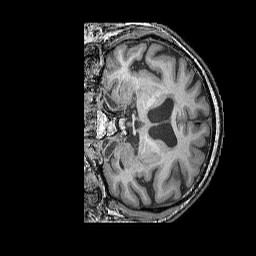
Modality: T1w
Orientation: coronal
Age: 71
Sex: male
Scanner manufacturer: siemens
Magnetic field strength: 3 T
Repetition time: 2.25 s
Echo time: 0.00415 s